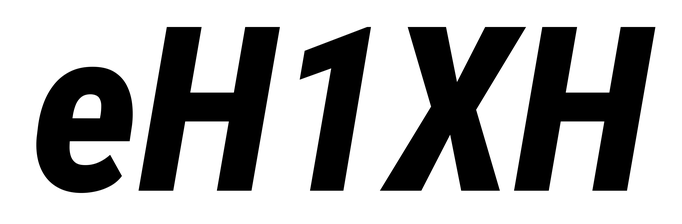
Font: Roboto-Italic_Condensed_ExtraBold_Italic